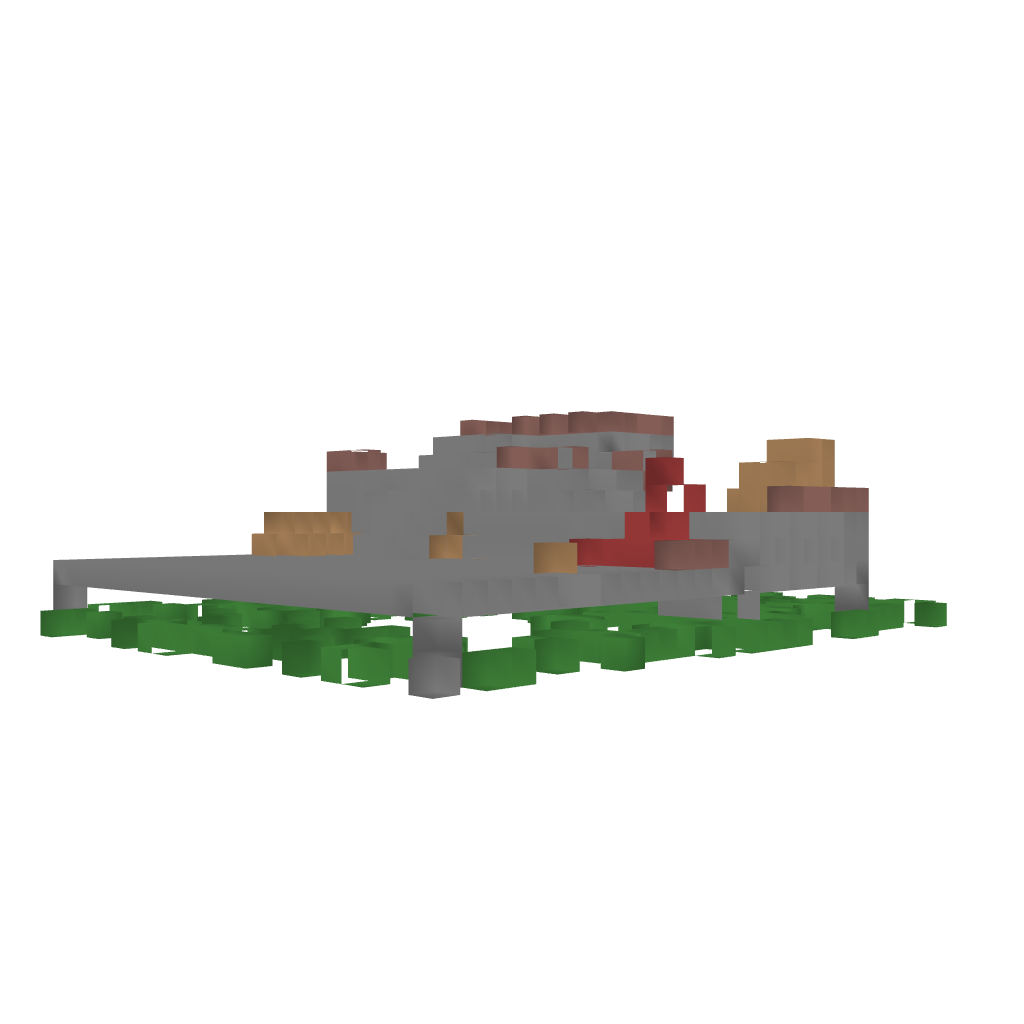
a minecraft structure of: Nightlife Arena bad low quality